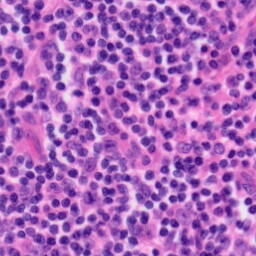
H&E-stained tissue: Tonsil